Field crop: maize
Growth stage: 2
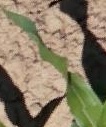
Species: maize